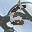
Label: 6